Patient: sex M, age 64
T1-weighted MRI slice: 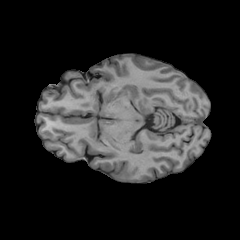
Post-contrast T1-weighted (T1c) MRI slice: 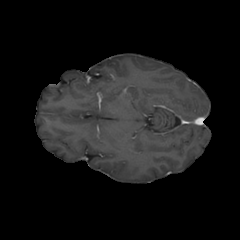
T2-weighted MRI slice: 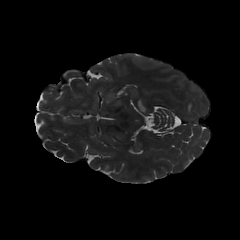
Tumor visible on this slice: yes
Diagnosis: Glioblastoma, IDH-wildtype
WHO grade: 4